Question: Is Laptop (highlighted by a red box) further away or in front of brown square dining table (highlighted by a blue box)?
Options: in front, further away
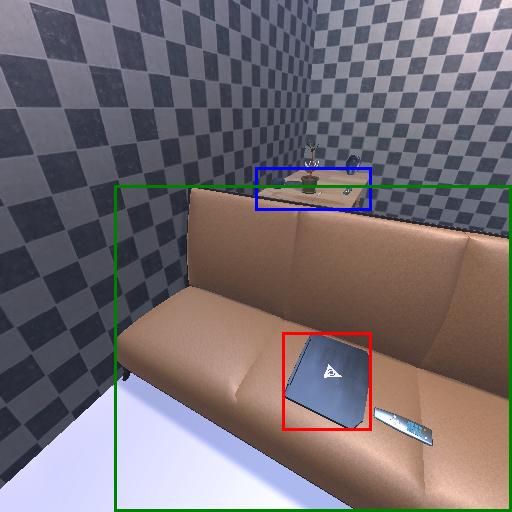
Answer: in front